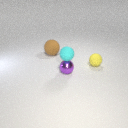
large brown rubber sphere to the left of small yellow rubber sphere